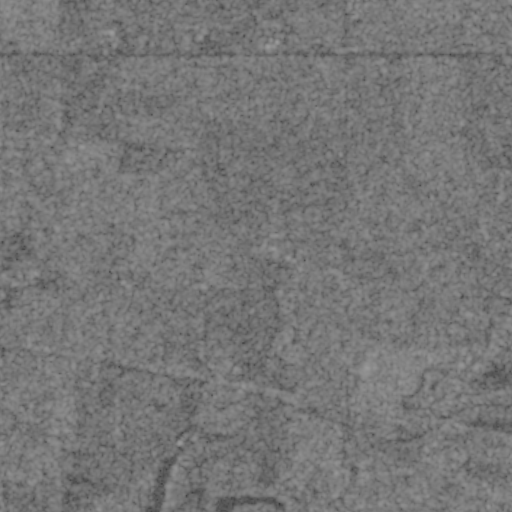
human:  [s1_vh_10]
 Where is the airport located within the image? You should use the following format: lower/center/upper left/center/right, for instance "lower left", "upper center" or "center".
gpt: The airport is located in the lower left of the image.
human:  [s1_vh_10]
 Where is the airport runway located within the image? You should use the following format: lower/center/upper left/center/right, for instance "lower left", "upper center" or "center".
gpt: The airport runway is located in the lower left of the image.
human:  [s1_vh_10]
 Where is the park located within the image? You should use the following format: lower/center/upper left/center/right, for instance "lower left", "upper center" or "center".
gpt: The park is located in the lower of the image.
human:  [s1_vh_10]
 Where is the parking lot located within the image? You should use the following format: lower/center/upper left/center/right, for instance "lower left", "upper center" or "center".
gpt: The parking lot is located in the lower left of the image.
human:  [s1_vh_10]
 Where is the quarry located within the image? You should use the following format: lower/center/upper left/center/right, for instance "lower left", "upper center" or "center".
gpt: The quarry is located in the lower right of the image.
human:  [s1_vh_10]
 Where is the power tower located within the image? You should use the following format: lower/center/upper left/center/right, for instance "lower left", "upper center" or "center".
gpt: There is no power tower in the image.

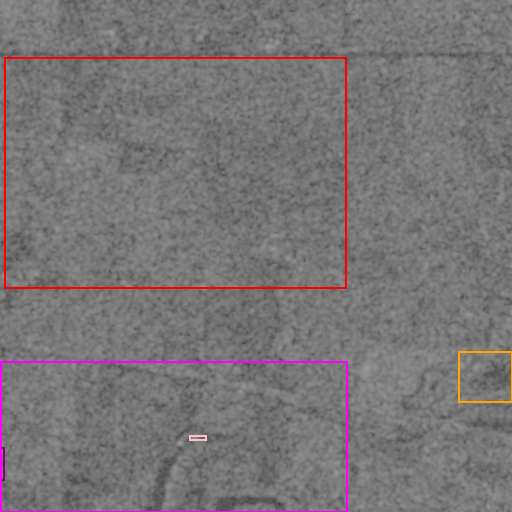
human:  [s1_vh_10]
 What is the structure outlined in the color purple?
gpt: The structure outlined in purple is an airport.
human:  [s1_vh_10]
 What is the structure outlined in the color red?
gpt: The structure outlined in red is a crop field.
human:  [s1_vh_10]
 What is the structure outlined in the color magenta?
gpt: The structure outlined in magenta is a park.
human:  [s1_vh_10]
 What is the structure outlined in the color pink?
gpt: The structure outlined in pink is a parking lot.
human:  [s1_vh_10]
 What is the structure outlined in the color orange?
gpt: The structure outlined in orange is a quarry.
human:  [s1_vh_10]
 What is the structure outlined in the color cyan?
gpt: There is no cyan outline.